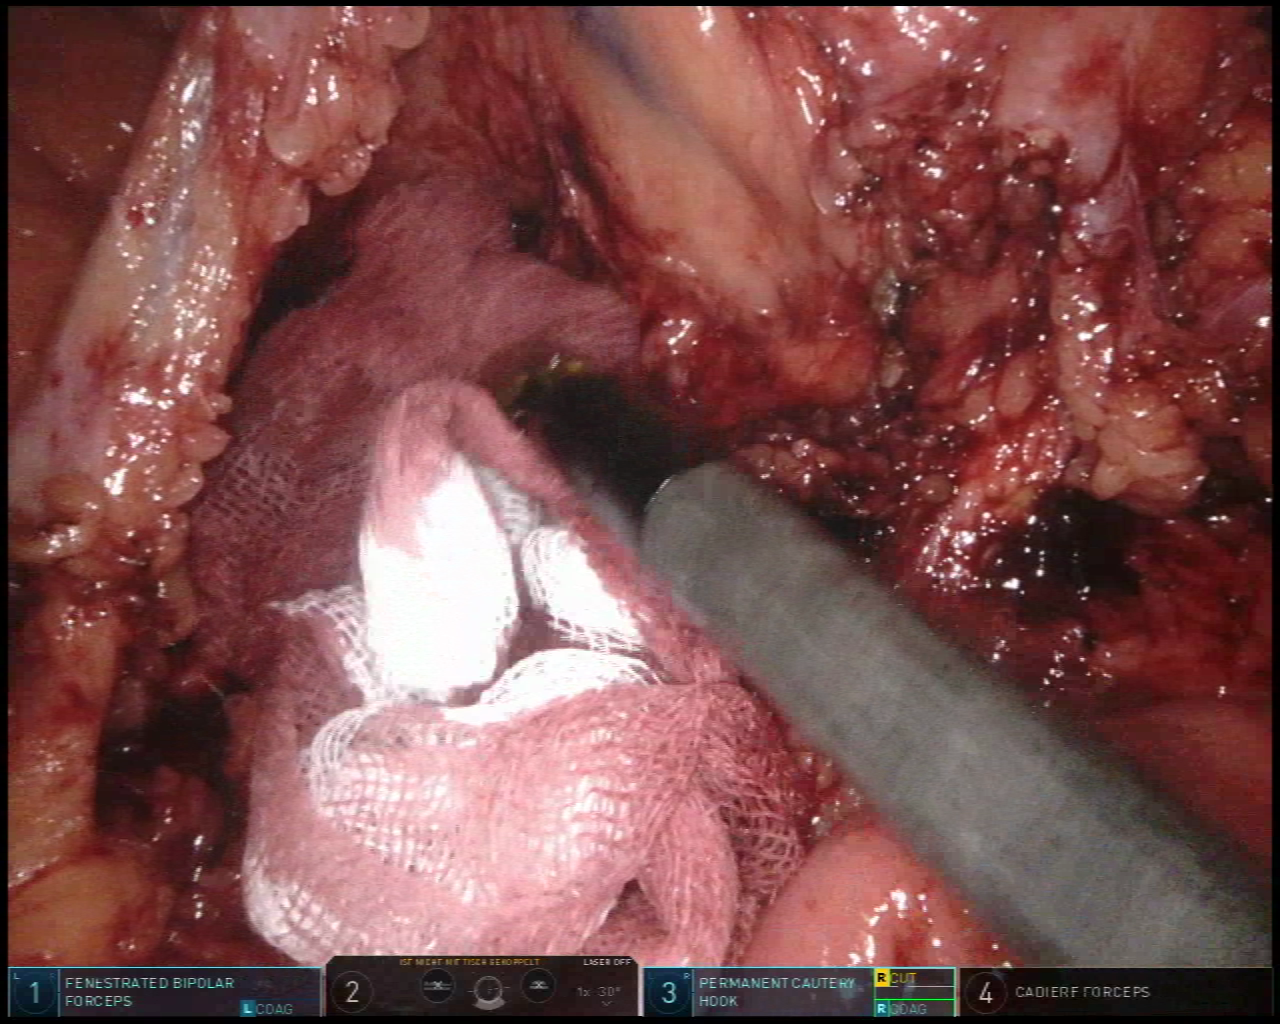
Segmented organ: intestinal_veins
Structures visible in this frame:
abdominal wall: no
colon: no
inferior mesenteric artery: no
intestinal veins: yes
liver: no
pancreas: no
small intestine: yes
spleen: no
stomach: no
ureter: no
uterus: no
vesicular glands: no